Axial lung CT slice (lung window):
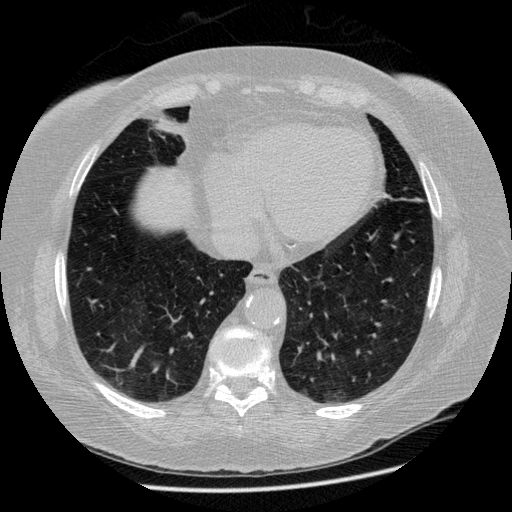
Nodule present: no